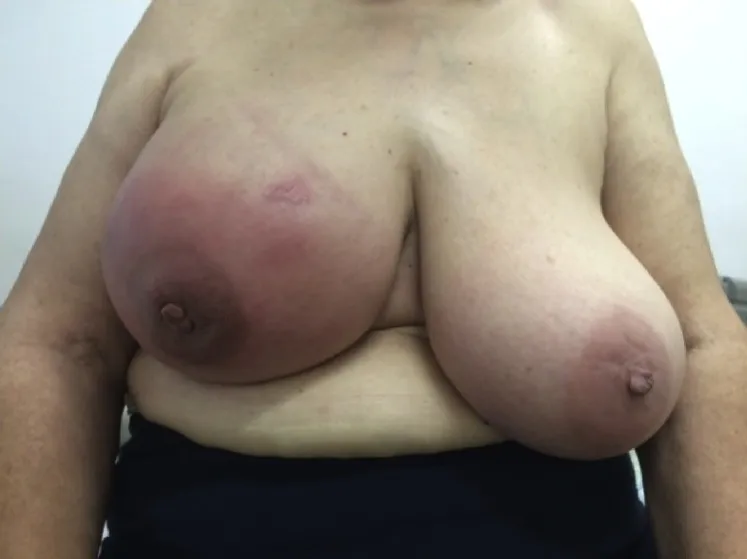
Physical examination demonstrated mammary asymmetry.
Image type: medical_photograph (other_medical_photograph)